Question: I'm trying to update firebase realtime database using kreait/firebase-php package.
Here's my tree:

I need to update the child of '/detail/pesan/1/<unique ID>' which have 'is_read' value of 'false' and update it to 'true'.
Here's part of my code:
'''
$database = $firebase->getDatabase();
$id_pesan=1;
/*
Update Firebase is_read
*/
$update = ['/is_read' => "true"];
$updatePesan_1 = $database
->getReference('chat/detail/'. $id_pesan)
->orderByChild('is_read')
->equalTo('false')
->update($update);
'''
But i get this error :
'''
Call to undefined method Kreait\Firebase\Database\Query::update()
'''
when I change it to get the value first then update / set it :
'''
$updatePesan_1 = $database
->getReference('chat/detail/'. $id_pesan)
->orderByChild('is_read')
->equalTo('false')
->getValue()
->set($update);
'''
I get this error :
> {"status":"error","error":400,"message":"Index not defined, add ".indexOn": "is_read", for path "/chat/detail/1", to the rules"}
What I'm trying to do is filter / query database first to find child of specific tree which have is_read = false and update the value from "false" to "true".
Is it possible to do query of firebase database then updating it?
If yes how do I fix my code to achieve that?
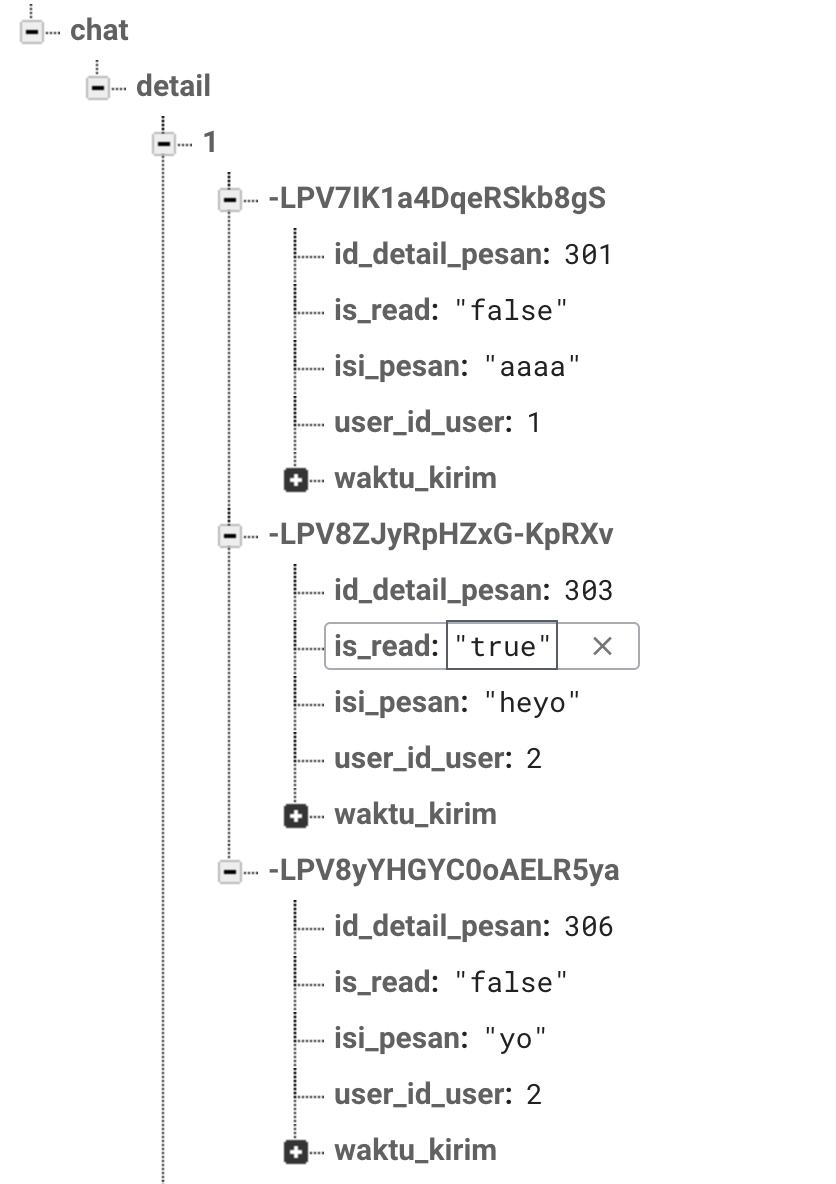
Answer: Okay so after many research and trial and error.
I did a couple of things :
1. Change the new rule to enable editing specific field on firebase database
2. Change the PHP code since I am unable to do filter / query then update. so I had to do it without filter / query and then updating data
I change the rule to this :
'''
{
"rules": {
".read": true,
".write": true,
"chat": {
"detail": {
"$id_pesan" :{
".indexOn": ["is_read"]
}
}
}
}
}
'''
Some short explaination :
The data is stored in chat/detail///
since I need to be able to change what's inside I added ".indexOn" : ["is_read"] I change the rule and put indexing inside chat/detail/.
At first what I want to do is this :
1. Initialize Firebase
2. Set references
3. Do Update call while query-ing field (in 1 call)
But it seems the package doesn't support what I wanted to do. so instead what I had to do is I have to query the field and get the unique ID value first. Then I made it into an Associative Array, then use it to update Database
here's the new code
'''
//initialize
$database = $firebase->getDatabase();
//get value of all the unique ID
$getValue = $database
->getReference('chat/detail/'. $id_pesan)
->orderByChild('is_read')
->equalTo('false')
->getValue();
//initialize Array
$update = [];
//make the array necessary to update the firebase database
/*
What the Array should looks like
<Unique ID>/<variable I wanted to change> => "<new Value>"
Example :
"-IUAYS678/is_read" => "true"
"-JVHBY817/is_read" => "true"
*/
foreach($updatePesan_1 as $k => $v)
{
$update[$k. "/is_read"]="true";
}
//Update the Firebase Database
$updatePesan_1_process=$database->getReference('chat/detail/'. $id_pesan)
->update($update);
'''
I hope this helps